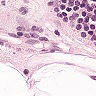
Metastatic tissue present: no